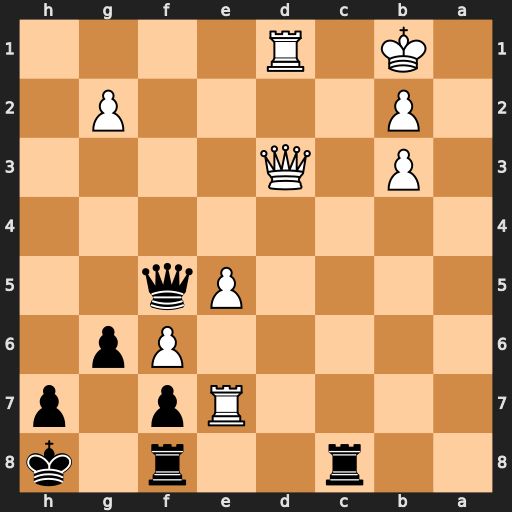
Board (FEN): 2r2r1k/4Rp1p/5Pp1/4Pq2/8/1P1Q4/1P4P1/1K1R4
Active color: b
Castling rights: -
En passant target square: -
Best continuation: Rfd8 Re8+ Rxe8 Qxf5 gxf5